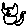
Label: cat